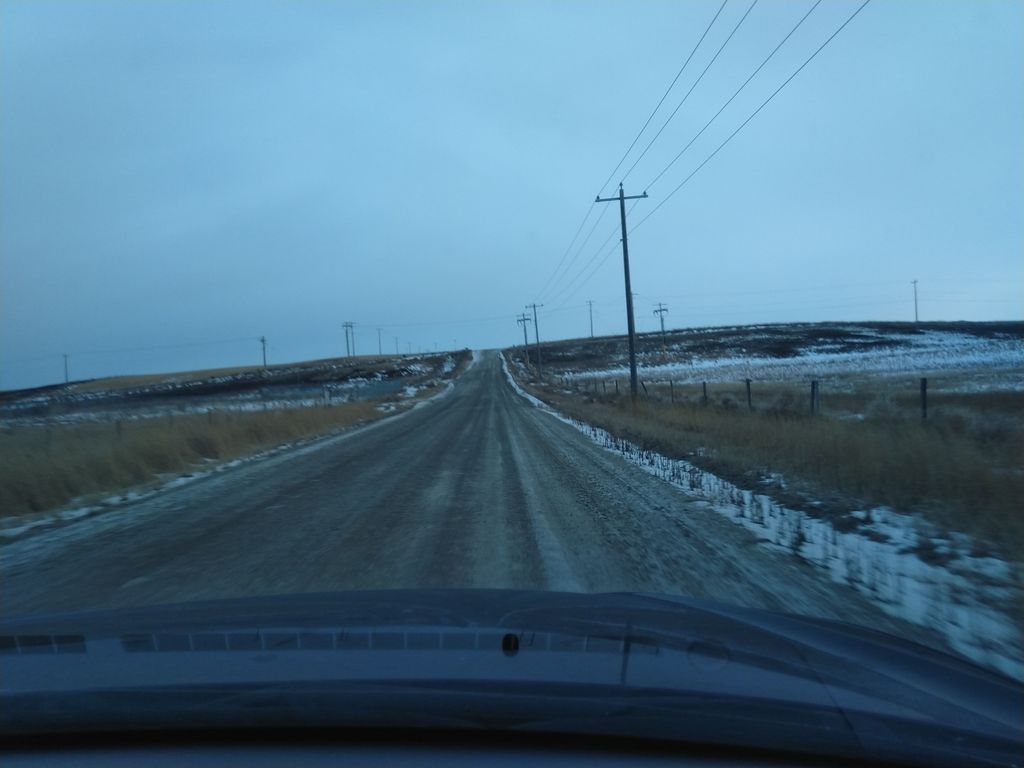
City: calgary